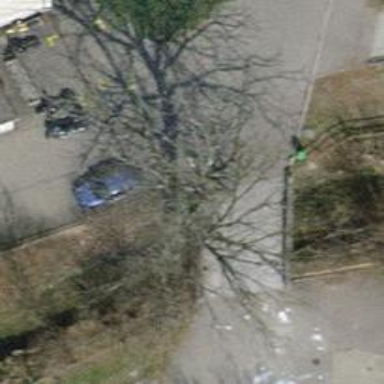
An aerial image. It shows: Bollard barrier.